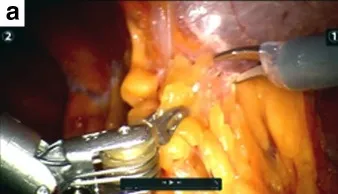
(a-d) The images of robot-assisted laparoscopic AVF repair.
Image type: medical_photograph (other_medical_photograph)